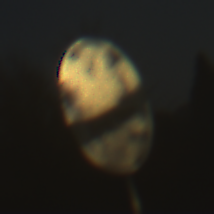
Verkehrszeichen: EndeUeberholverbotKraftfahrzeuge
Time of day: SunriseSunset
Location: Outdoor (Nature)
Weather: Clear
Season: NotSpecified
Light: Natural